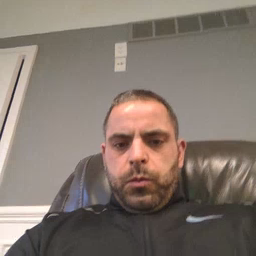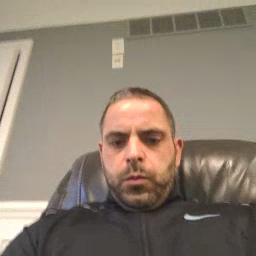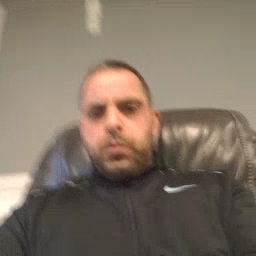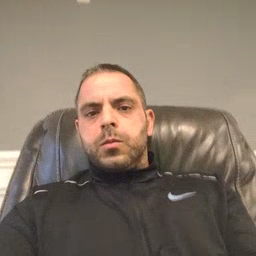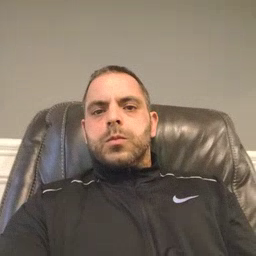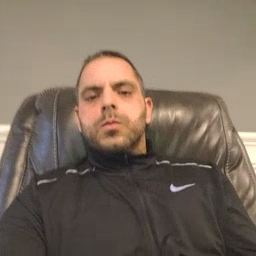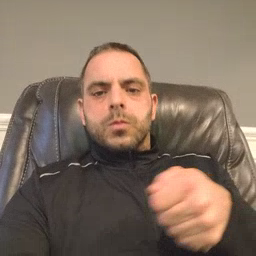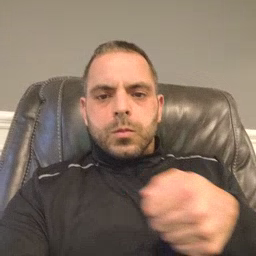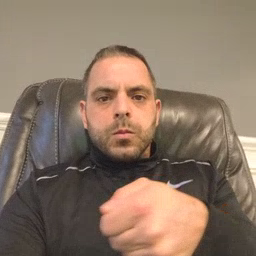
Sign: vacuum